Question: I've got a side bar which contains a list, however I want a triangle located at the right side of the div. Now I know about the border trick, but then the text isn't located at the same location where it should be.
JSFiddle: <URL>
This is how my code looks like:
HTML:
'''
<li id="activeMenuLi">
<a href="/index.php?p=admin">Admin Panel</a>
</li>'
'''
CSS:
'''
.multilevelpushmenu_wrapper li #activeMenuLi{
width: 213px;
height: 45px;
border-top: 20px solid transparent;
border-right: 30px solid red;
border-bottom: 20px solid transparent;
}
'''
How it looks like now:

The triangle is not complete, but it needs to be :).I think you know how I want it to look like.
I Use the following sidebar: <URL>.
Note: I am not a complete rookie with CSS. I just hate building sidebars ^^. I'll try building a JSFiddle.
OfficialBAMM
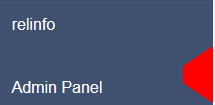
Answer: Taking a look at your code, the problem is that you're attempting the "border-trick" on the 'li' itself instead of a ':before'/':after' pseudo-element. If you move the borders to a pseudo-element, it works. I've provided an example below.
'''
body, html {
margin: 0;
padding: 0;
font-family: Helvetica, Arial, sans-serif
}
h2 {
margin: 0 0 0.5em;
padding: 0.5em;
}
div {
background-color: #40516F;
color: #FFF;
width: 213px;
position: relative;
}
ul, li {
position: relative;
margin: 0;
padding: 0;
list-style: none;
}
ul { width: 213px; }
li > a {
color: #FFF;
border-top: 1px solid #445675;
padding: 0.6em;
display: block;
position: relative;
text-decoration: none;
}
li > a:hover {
background-color: #364155;
color: #FFE;
}
li.is-active > a:before {
position: absolute;
content: "";
top: 8px;
right: 0;
border-width: 10px;
border-style: solid;
border-color: transparent;
border-left: none;
border-right-color: orange;
}
'''
'''
<div>
<h2><i class="fa"></i>About</h2>
<ul>
<li class="is-active"><a href="javascript:;">Our Beliefs</a>
</li>
<li><a href="javascript:;">Our Doctrines</a>
</li>
<li><a href="javascript:;">Our Constitution</a>
</li>
<li><a href="javascript:;">Our Leaders</a>
</li>
<li><a href="javascript:;">Our History</a>
</li>
<li><a href="javascript:;">Church Links</a>
</li>
</ul>
</div>
'''